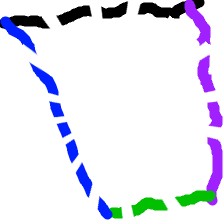
Shape: trapezoid